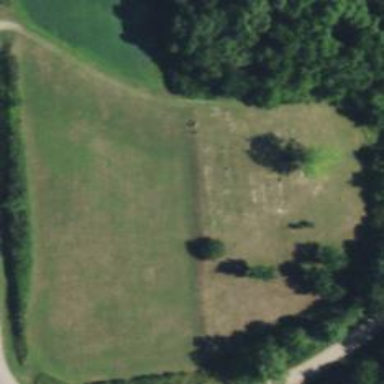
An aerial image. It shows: Silo building located in graveyard.